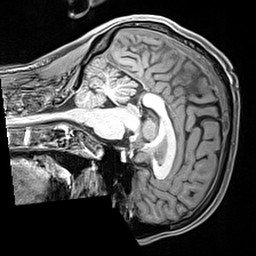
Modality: T1w
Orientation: sagittal
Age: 42
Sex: male
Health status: healthy
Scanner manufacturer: siemens
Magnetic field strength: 3 T
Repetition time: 2.4 s
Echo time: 0.00217 s